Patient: sex M, age 51
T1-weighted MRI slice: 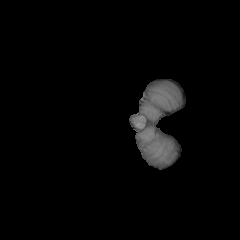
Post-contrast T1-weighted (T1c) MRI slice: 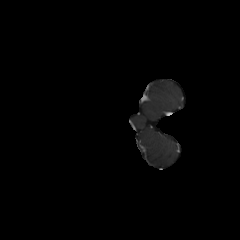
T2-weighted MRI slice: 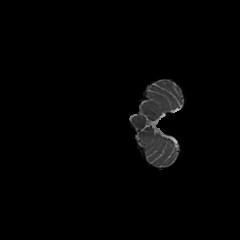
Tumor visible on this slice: no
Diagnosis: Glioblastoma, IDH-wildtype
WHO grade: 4